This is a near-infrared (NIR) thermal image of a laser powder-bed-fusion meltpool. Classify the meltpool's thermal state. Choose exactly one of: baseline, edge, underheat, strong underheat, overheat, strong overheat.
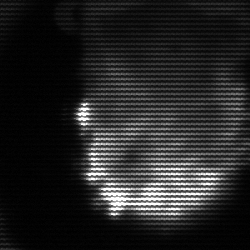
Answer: baseline